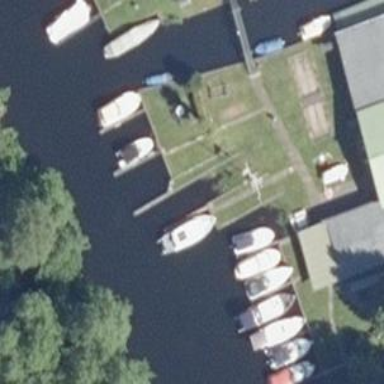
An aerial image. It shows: Marina on leisure land.